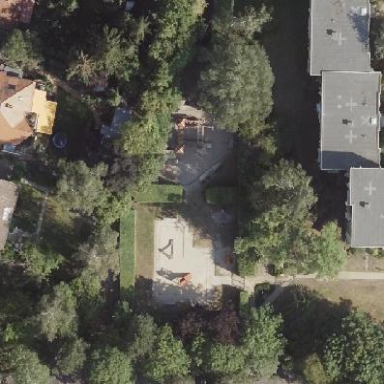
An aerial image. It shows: Playground area for leisure activities on the land.